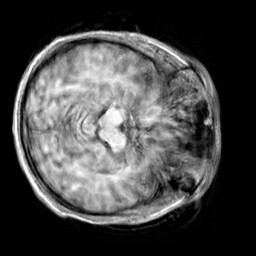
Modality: T1w
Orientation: axial
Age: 40
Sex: male
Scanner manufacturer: siemens
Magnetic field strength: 3 T
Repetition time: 2.3 s
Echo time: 0.00303 s